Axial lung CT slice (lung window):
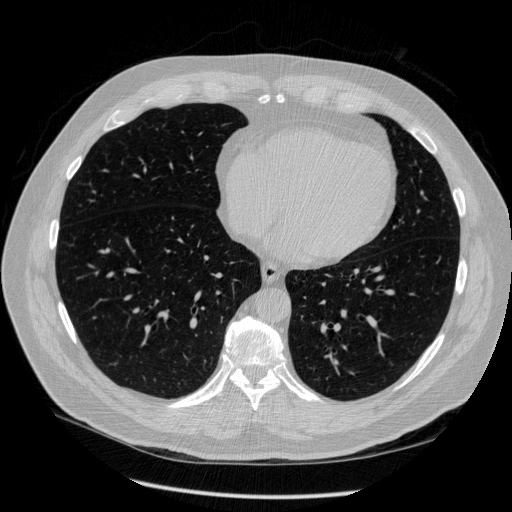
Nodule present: no